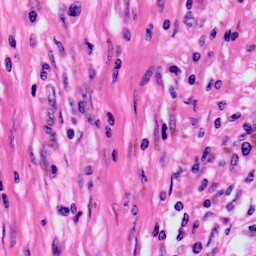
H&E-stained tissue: Skin